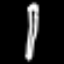
Label: pencil